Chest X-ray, AP view. Patient: 79 years old, sex M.
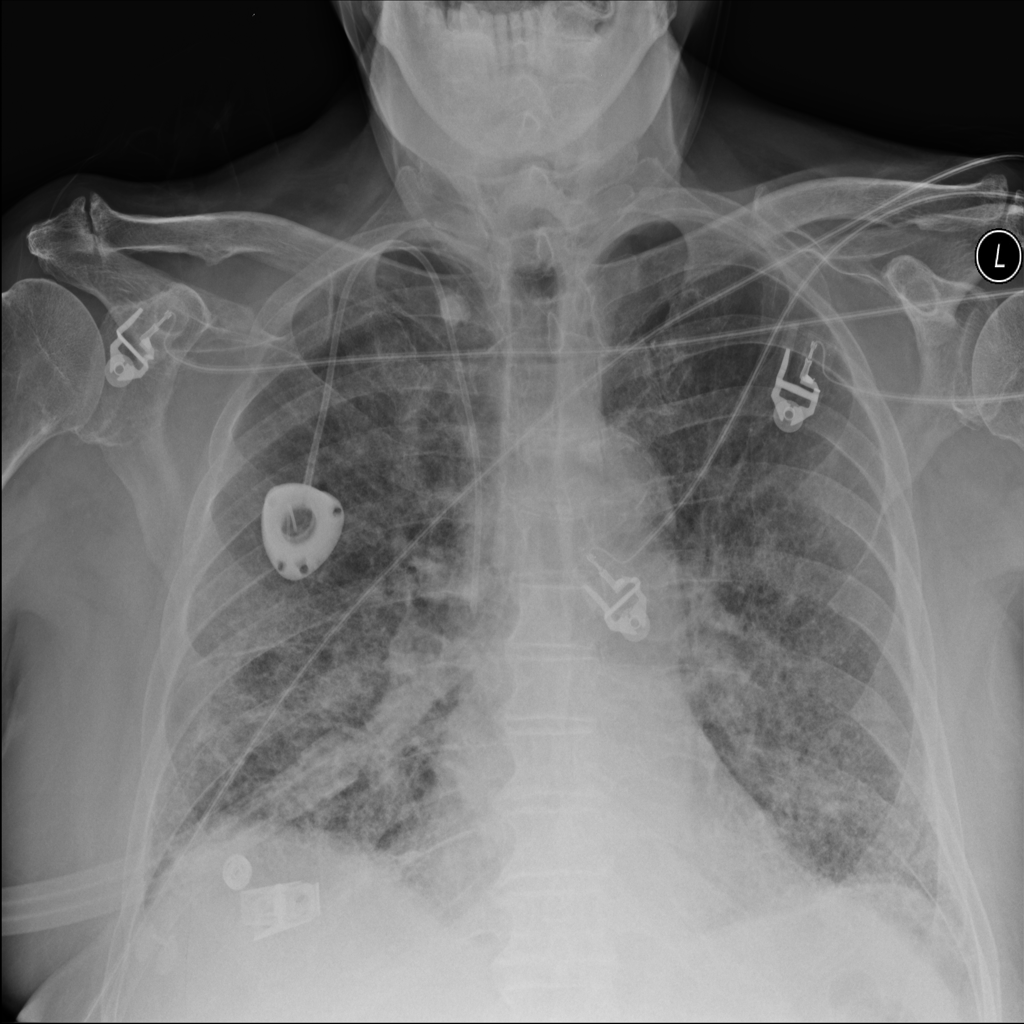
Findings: Infiltration, Nodule